高一 · 代数
若定义在 $\mathrm{R}$ 上的偶函数 $f(x)$ 满足 $f(x+2)=f(x)$, 且 $x \in[0,1]_{\text {时, }} f(x)=x$, 则函数

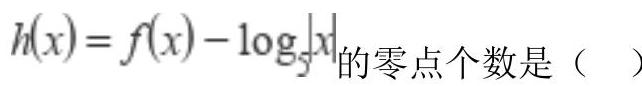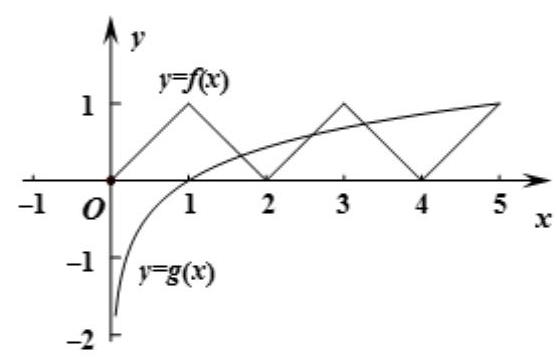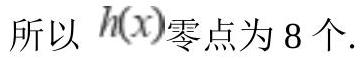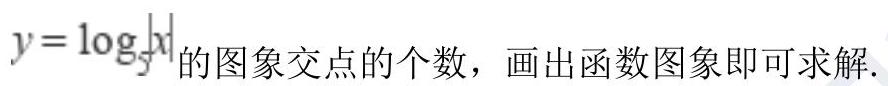
A. 2 个
B. 4 个
C. 6 个
D. 8 个
答案: D
解析: $\because f(x)$ 是定义在 $R$ 上的偶函数, 且 $x \in[0,1]$ 时, $f(x)=x$,

当 $x \in[-1,0]$ 时, $-x \in[0,1], f(-x)=-x, \therefore f(x)=-x$,

又 $f(x)$ 满足 $f(x+2)=f(x)$,

所以 $f(x)$ 是周期为 2 的偶函数, 且 $f(x) \in[0,1]$,

令 $h(x)=0, f(x)=\log _{5}|x| \in[0,1], x \in[-5,-1] \cup[1,5]$,
设 $g(x)=\log _{9}|x|$, 则 $g(x)$ 为偶函数,

所以 $h(x)$ 的零点的个数为 $f(x)$ 与 $g(x)$ 在 $[1,5]$ 上交点个数的两倍,

画出 $f(x), g(x)$ 在 $[1,5]$ 图象,

可得 $f(x)$ 与 $g(x)$ 在 $[1,5]$ 上交点个数为 4 个,

故答案为: D

【分析】根据已知可得 $f(x)$ 是周期为 2 的偶函数, 令 $h(x)=0$, 转化为求出 $y=f(x)$ 图象与